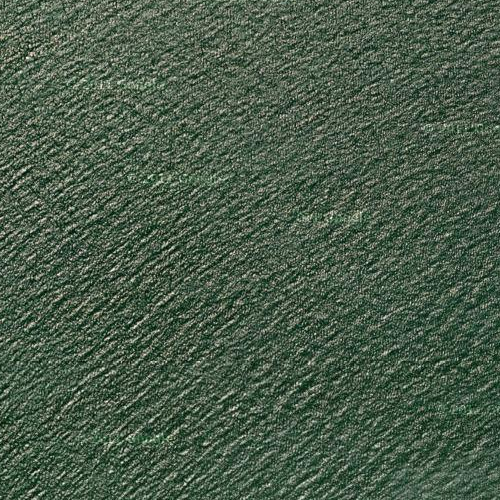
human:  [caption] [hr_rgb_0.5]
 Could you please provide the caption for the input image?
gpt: This is a part of deep green sparkling sea with a highway beside .

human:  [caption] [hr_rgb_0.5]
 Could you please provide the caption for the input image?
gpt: This is a part of deep green sparkling sea with a highway beside .

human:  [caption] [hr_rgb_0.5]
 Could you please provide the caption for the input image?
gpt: This is a part of ocean with deep green water and a highway beside .

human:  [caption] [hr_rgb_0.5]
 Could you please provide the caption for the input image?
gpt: A part of ocean with deep green waters and a highway beside .

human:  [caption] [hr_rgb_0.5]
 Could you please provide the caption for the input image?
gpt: This is a part of ocean with deep green water shining and a highway beside .